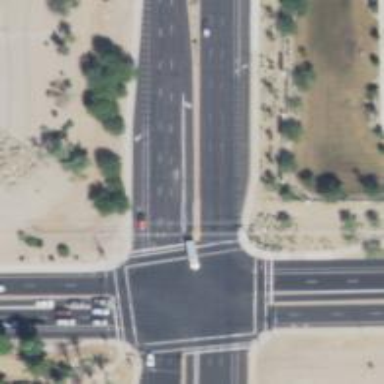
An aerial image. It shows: Solid stop line on the road.